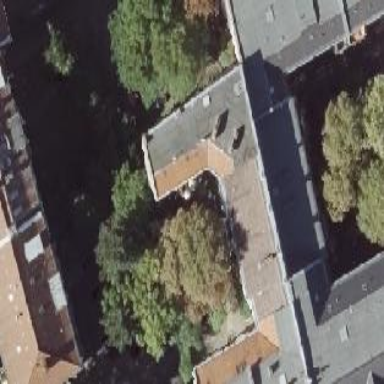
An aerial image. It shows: Grey-roofed apartments building with gambrel roof shape.